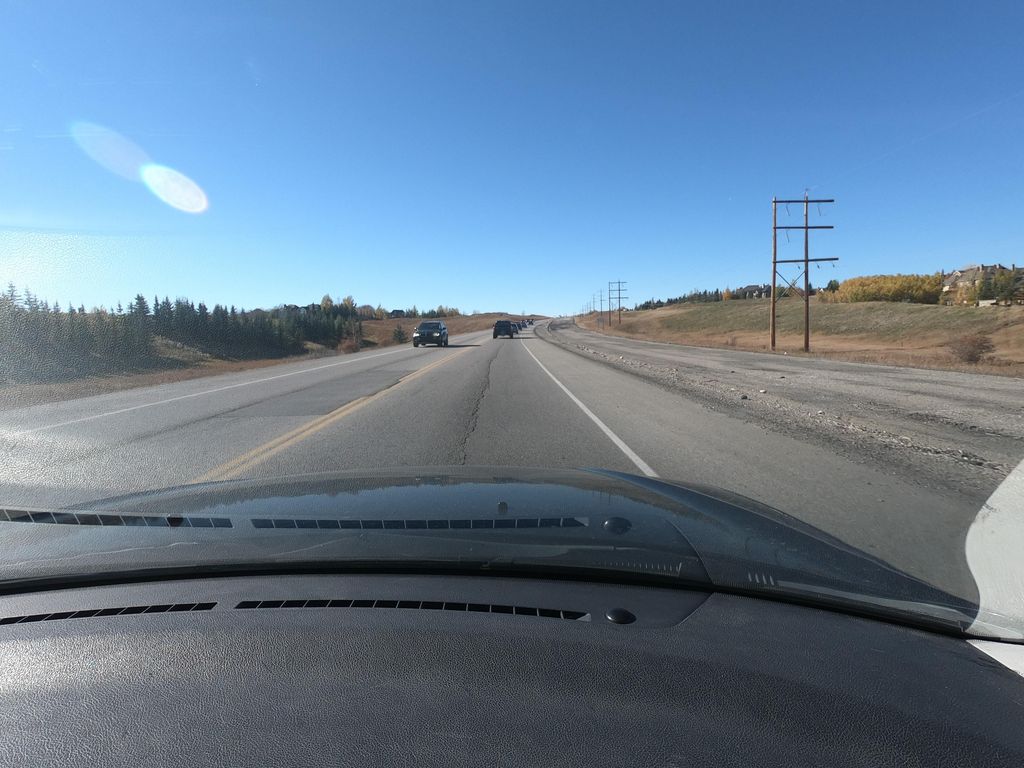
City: calgary